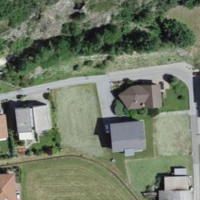
EUNIS habitat code: 48
Species observed at this site:
Hippocrepis emerus
Helianthus annuus